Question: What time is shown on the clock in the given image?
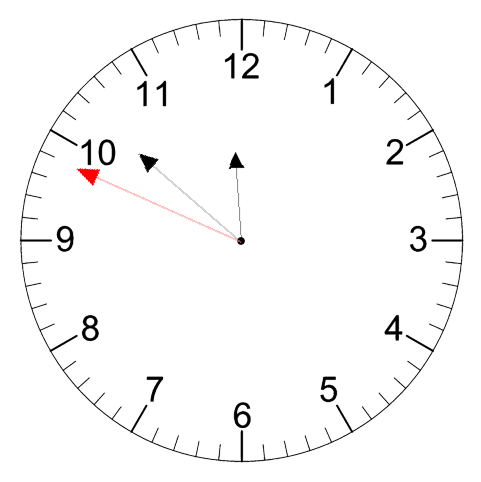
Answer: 11:51:49